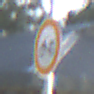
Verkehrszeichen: VerbotMofas
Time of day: SunriseSunset
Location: Outdoor (Suburban)
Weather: PartlyCloudy
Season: NotSpecified
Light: Natural